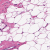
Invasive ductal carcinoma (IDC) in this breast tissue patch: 0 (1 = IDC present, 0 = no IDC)